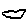
Label: cloud